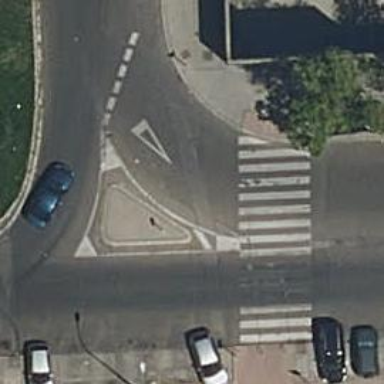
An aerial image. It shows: Kerb barrier.